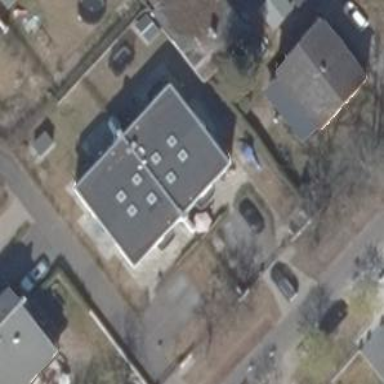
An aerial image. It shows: Flat roof building with grey roof.